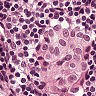
Metastatic tissue present: yes